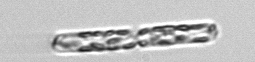
Label: Dactyliosolen_fragilissimus